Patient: sex M, age 57
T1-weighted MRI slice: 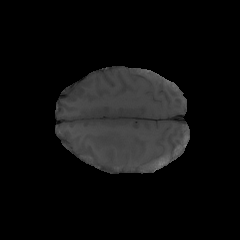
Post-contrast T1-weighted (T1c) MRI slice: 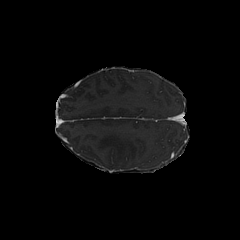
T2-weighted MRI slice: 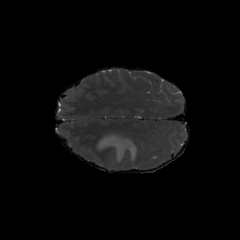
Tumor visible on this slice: yes
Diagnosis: Glioblastoma, IDH-wildtype
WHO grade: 4